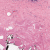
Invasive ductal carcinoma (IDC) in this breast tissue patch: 0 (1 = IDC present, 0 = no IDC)